Question: I want to add image inline with text to UITextView just like below screenshot

I have try using 'NSTextAttachment' and 'NSAttributedString' but it put only one line before & after the image.
Please help me to sort this out.
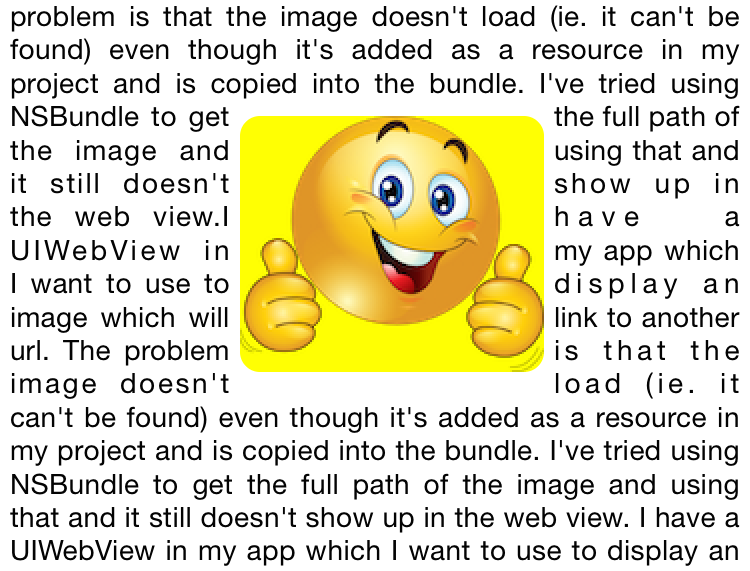
Answer: You need to just use 'UIBezierPath'
For example,
'''
txtvHtmlString.text = @"your long text.......";
imgView = [[UIImageView alloc] initWithFrame:CGRectMake(120, 100, 152, 128)];
imgView.image = [UIImage imageNamed:@"smily.png"];
imgView.layer.cornerRadius = 10;
[txtvHtmlString addSubview:imgView];
'''
Then don't forget to update bezierpath in viewDidLayoutSubviews if your text is updated.
'''
- (void)viewDidLayoutSubviews {
UIBezierPath *exclusionPath = [UIBezierPath bezierPathWithRect:imgView.frame];
txtvHtmlString.textContainer.exclusionPaths = @[exclusionPath];
}
'''